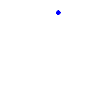
Particle: pion